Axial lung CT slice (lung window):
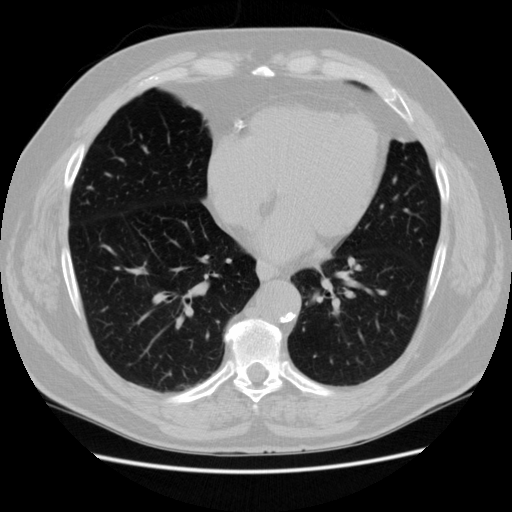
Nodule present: yes
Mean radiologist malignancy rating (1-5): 2